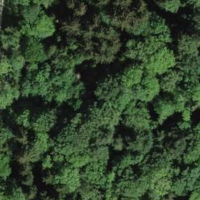
EUNIS habitat code: 41
Species observed at this site:
Stachys sylvatica